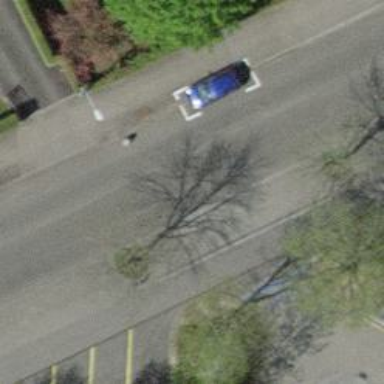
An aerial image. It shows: Asphalt parking aisle along service road.